Interaction volume radius: 5 \u00c5
Interaction volume height: 45 \u00c5
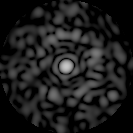
Disorder parameter: 0.8427